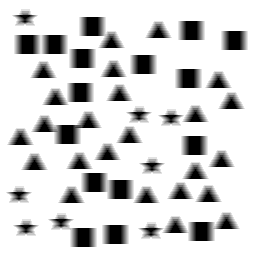
Squares: 16
Triangles: 24
Stars: 8
Total shapes: 48